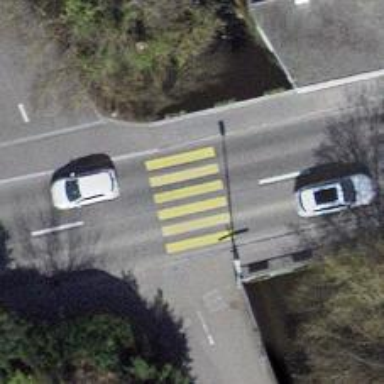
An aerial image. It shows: Uncontrolled zebra crossing with yellow markings.